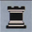
Piece: bR